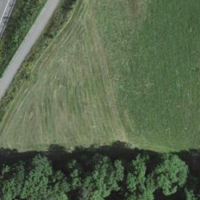
EUNIS habitat code: 57
Species observed at this site:
Filipendula ulmaria